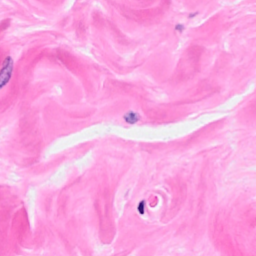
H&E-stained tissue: Breast